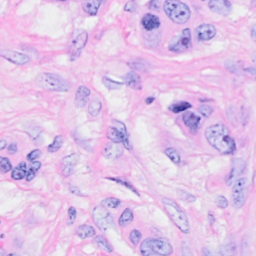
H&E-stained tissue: Breast